Field crop: tomato
Growth stage: 1
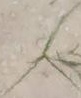
Species: cyperus